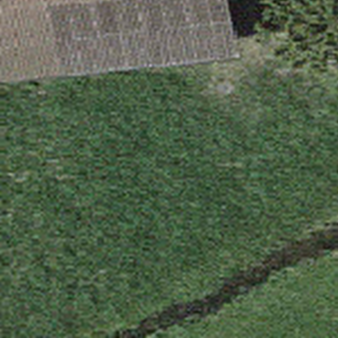
Label: other